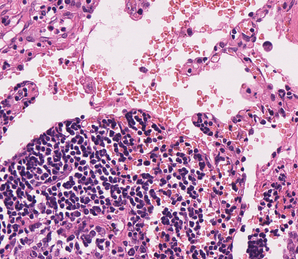
Tumor epithelial tissue: no
Tumor-associated stroma tissue: yes
Normal tissue: no